RGB frame:
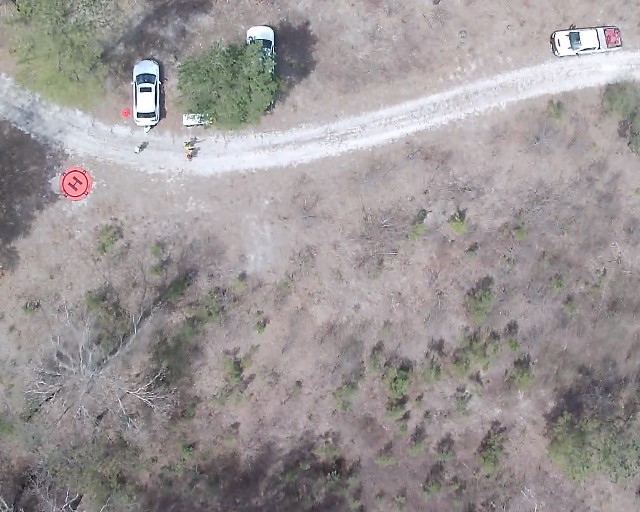
Thermal frame:
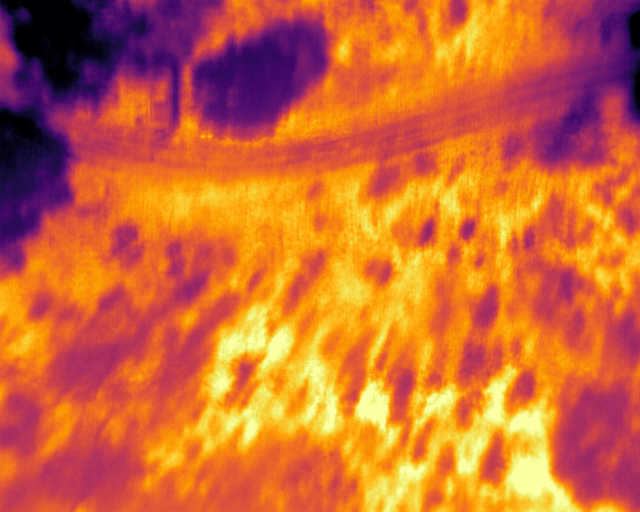
Captured: 2026-02-26 02:26:55
Pixels at or above 80 °C: 0 (fraction of frame: 0)